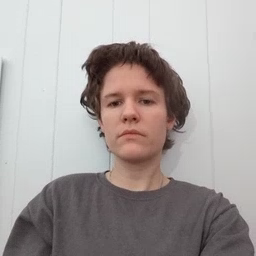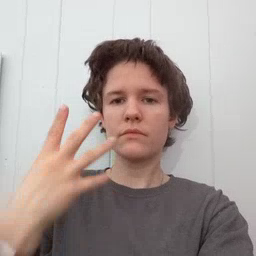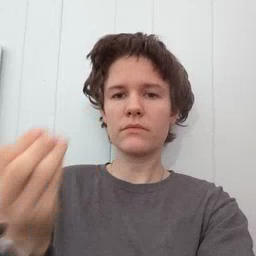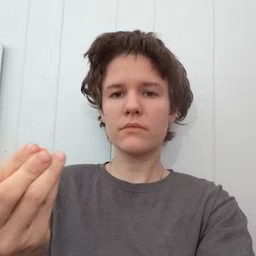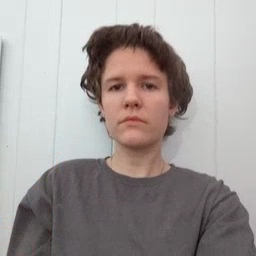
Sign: go